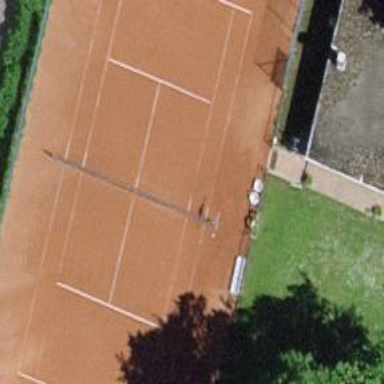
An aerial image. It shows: Tennis pitch with clay surface for leisure sports.